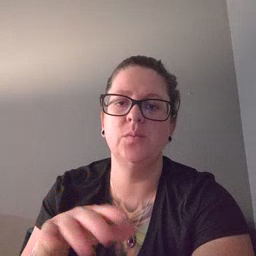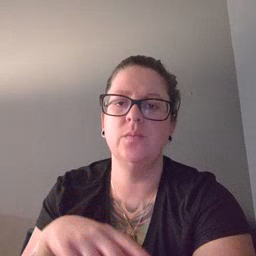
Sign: into